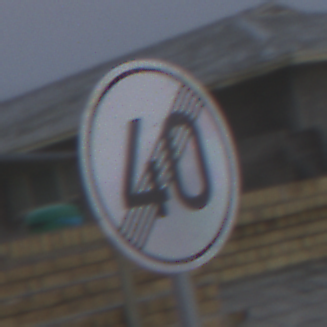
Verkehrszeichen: EndeGeschwindigkeit40
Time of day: SunriseSunset
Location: Outdoor (Beach)
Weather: Overcast
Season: NotSpecified
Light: Natural